Question: I need to create a custom checkBox control. So far I have:

So at the root instead of having UserControl or Window I have Checkbox. (On my code behind I inherit from CheckBox in order for this to work)
When I make that change I get the box that I highlighted on the first image. I do not want to have that box.
Also I will like to overide the functionality of the checkbox control. I will like for it to be checked when I click on the image that shows the 0 or 1. Right now if I click outside the image on the shade of the square for example I will fire the Cheked event. How can I overide that functionality? I already have my own animations that trigger when the mouse enters the number image and also when the mouse is down etc.
## Edit
The reason why I avoided having visual states is because I need to fire events when the mouse enters a spesific image not any part of the control. In other words when using the visual states and I applied a style for the mouse over event that event fired if I placed my mouse anywhere inside the usercontrol.
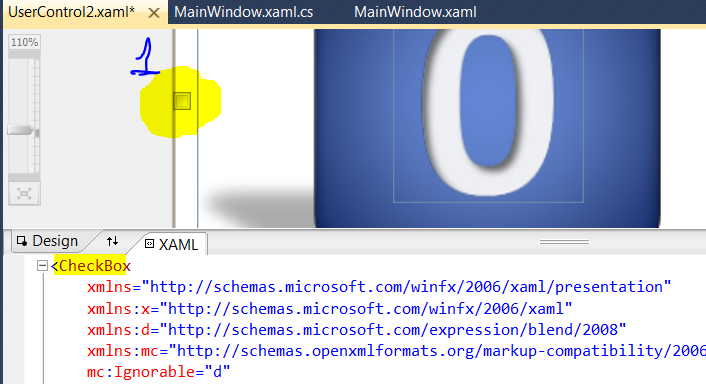
Answer: '''
<CheckBox x:Class="WpfApplication1.MyCustomCheckBox"
xmlns="http://schemas.microsoft.com/winfx/2006/xaml/presentation"
xmlns:x="http://schemas.microsoft.com/winfx/2006/xaml"
xmlns:mc="http://schemas.openxmlformats.org/markup-compatibility/2006"
xmlns:d="http://schemas.microsoft.com/expression/blend/2008"
mc:Ignorable="d"
d:DesignHeight="300" d:DesignWidth="300">
<CheckBox.Template>
<ControlTemplate>
<TextBlock>Whatever</TextBlock>
</ControlTemplate>
</CheckBox.Template>
</CheckBox>
'''